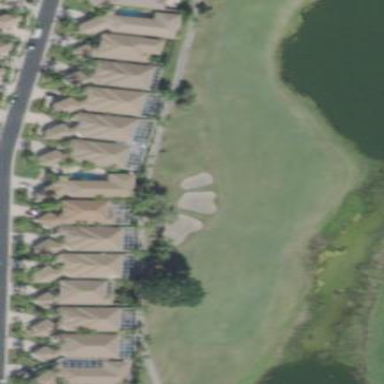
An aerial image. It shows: Golf fairway surrounded by grass.